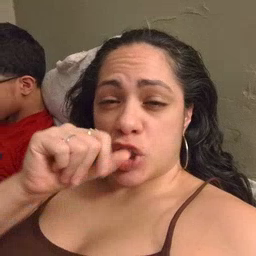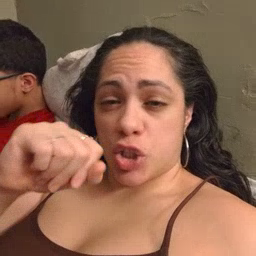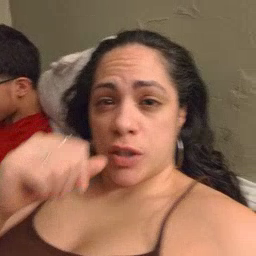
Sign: hen